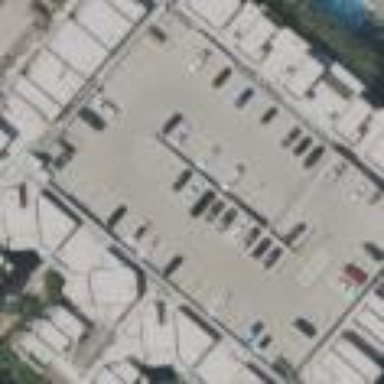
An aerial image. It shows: Multi-storey parking building.